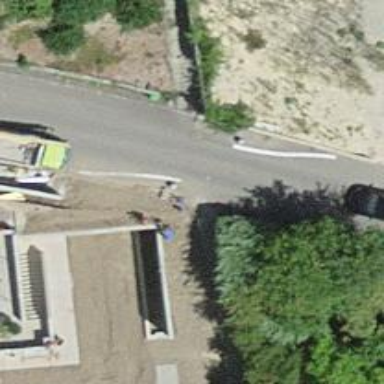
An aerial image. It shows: Set of steps on the road.